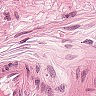
Metastatic tissue present: no